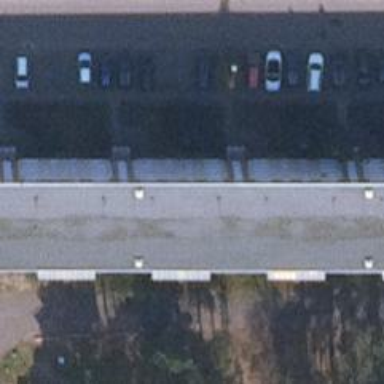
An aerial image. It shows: Paved footway.